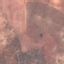
Land use / land cover: PermanentCrop